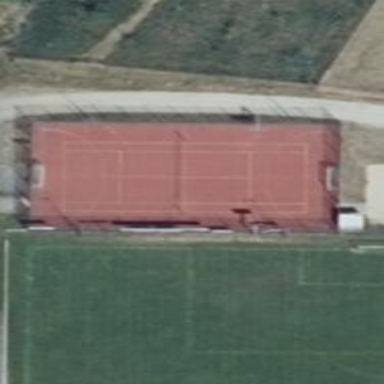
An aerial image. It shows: Tennis court on the leisure land pitch.